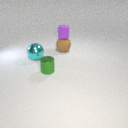
large brown rubber sphere below small purple rubber cylinder